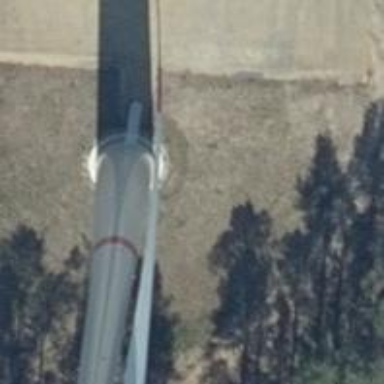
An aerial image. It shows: Wind generator powered by wind turbine.